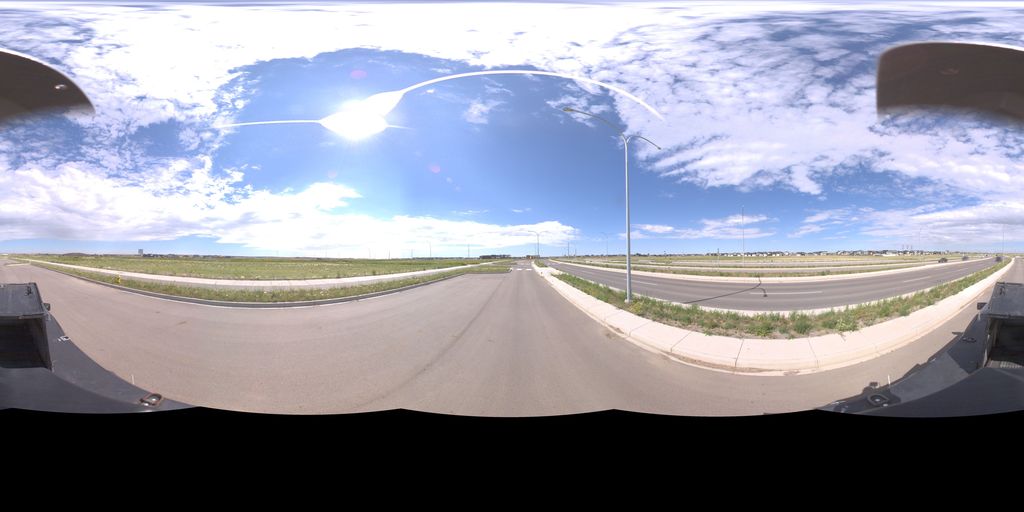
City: saskatoon